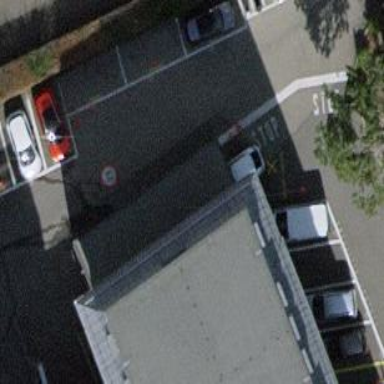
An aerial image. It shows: View of roof of building.